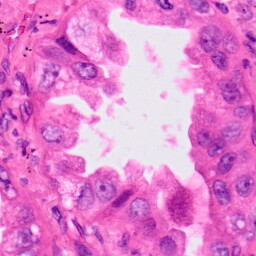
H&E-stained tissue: Lung